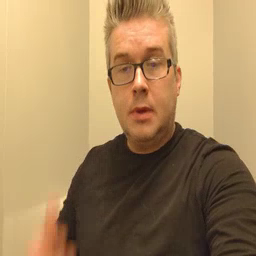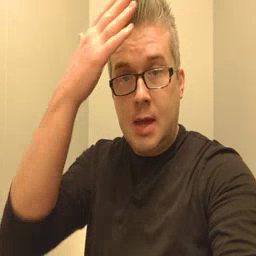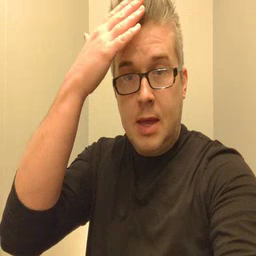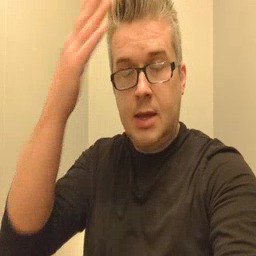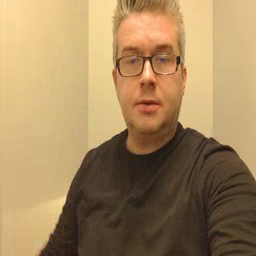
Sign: hat